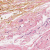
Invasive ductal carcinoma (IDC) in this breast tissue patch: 0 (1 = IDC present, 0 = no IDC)